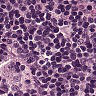
Metastatic tissue present: no